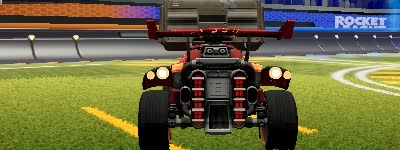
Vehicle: octane